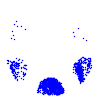
Particle: pion